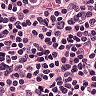
Metastatic tissue present: no